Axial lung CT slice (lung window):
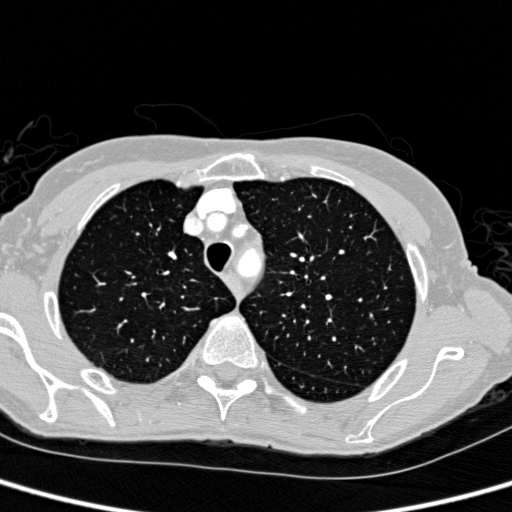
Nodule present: no